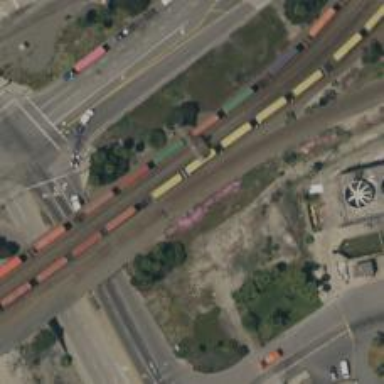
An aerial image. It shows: Railway siding with rails.